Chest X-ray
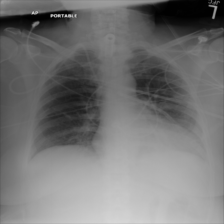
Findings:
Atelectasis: negative
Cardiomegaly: negative
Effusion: negative
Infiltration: negative
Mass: negative
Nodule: negative
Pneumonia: negative
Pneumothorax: negative
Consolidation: negative
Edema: negative
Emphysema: negative
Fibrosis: negative
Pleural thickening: negative
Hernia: negative